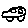
Label: car